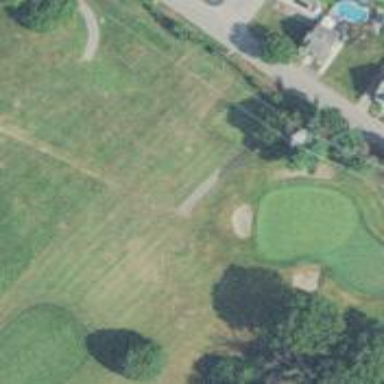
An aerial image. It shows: Path for both road and golf.